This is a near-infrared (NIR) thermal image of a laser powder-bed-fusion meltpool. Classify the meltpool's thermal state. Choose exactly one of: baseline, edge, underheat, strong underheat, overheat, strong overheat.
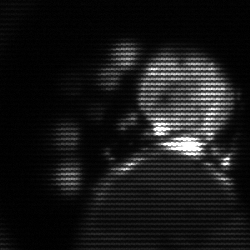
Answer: baseline